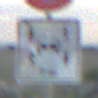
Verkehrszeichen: CarsharingfahrzeugeFrei
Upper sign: AbsolutesHalteverbot
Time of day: SunriseSunset
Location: Outdoor (Nature)
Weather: PartlyCloudy
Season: NotSpecified
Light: Natural